Question: I was read that Google Optimize will be moved into Google Analytics from Google and see also <URL> showing that is done.
Unfortunately there is some I cannot see such menu position.
Do you have and idea how to switch on this feature, why it is not visible or how to efficiently report this problem if you think that is bug.
Here is what I see in content tab for every site. I am currently using Google Optimizer so maybe it is some collision but it will become soon and want to switch tool.

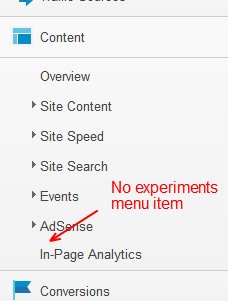
Answer: There are number users with not having this option.
Google introduced this option on 4th June only, and will take some time to trickle down to all the users.
Wait for time.
Reference: <URL>